Question: ShoppingProductCard get all value when i expand it look like

In this i want to get value of all items('Quantity,fkproductID etc') in variable.
please help
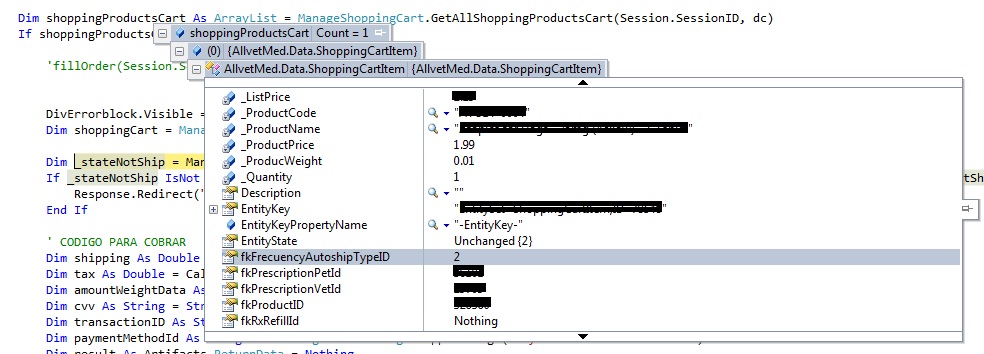
Answer: Im not 100% sure what the problem is
'''
Dim ID as Integer
ID = shoppingProductsCart(CartID).fkFrequencyAutoshipTypeID
'''
is this what you wanted? (CartID in your Case would be 0)